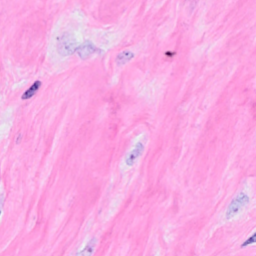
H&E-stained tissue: Breast